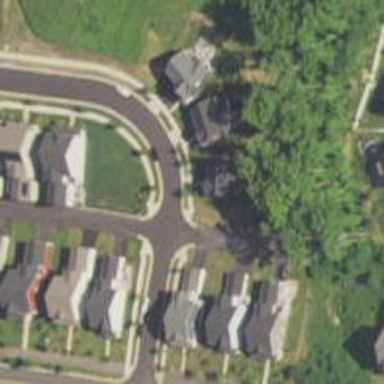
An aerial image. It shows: Residential road.